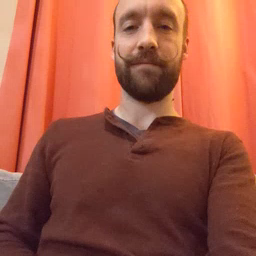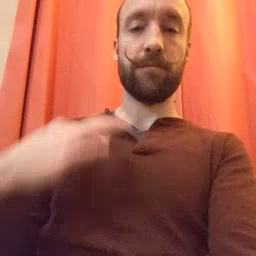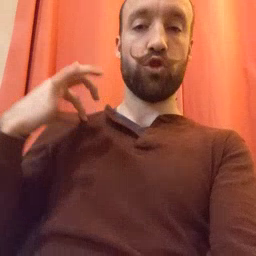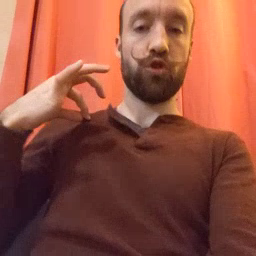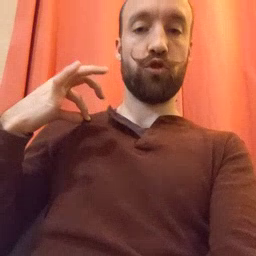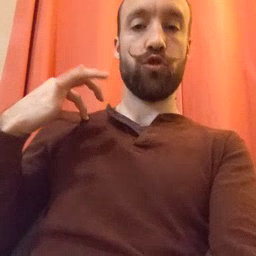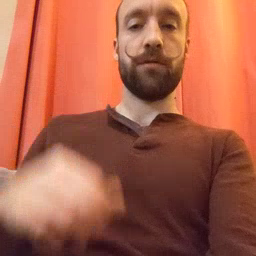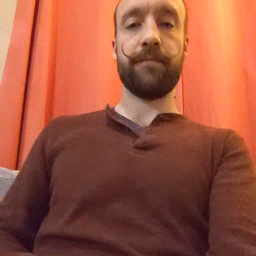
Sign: shirt